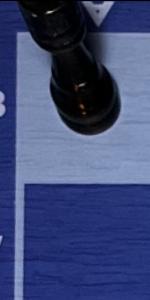
Label: Empty